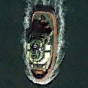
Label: Towing_vessel